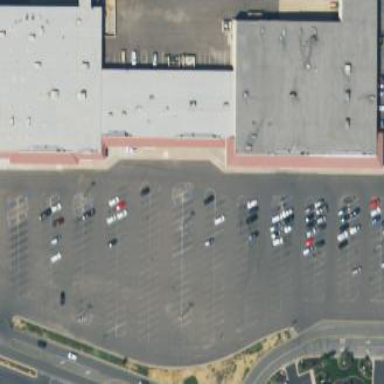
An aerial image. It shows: Retail building.